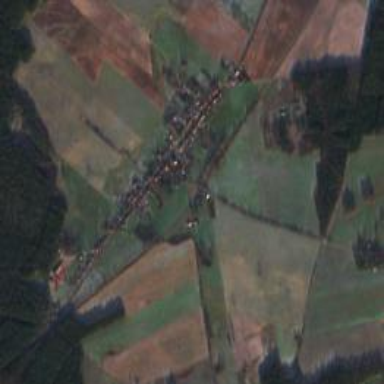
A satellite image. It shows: Village area.